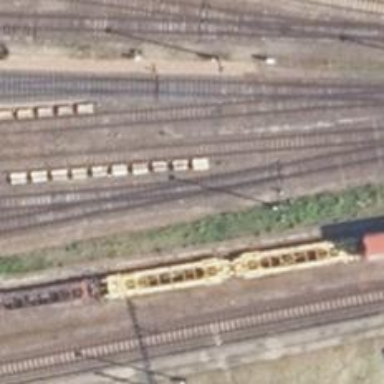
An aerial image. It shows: Railway switch.